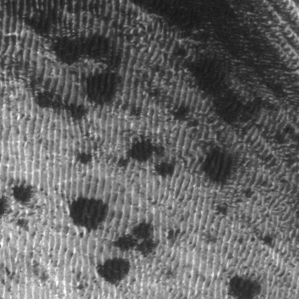
Label: frost